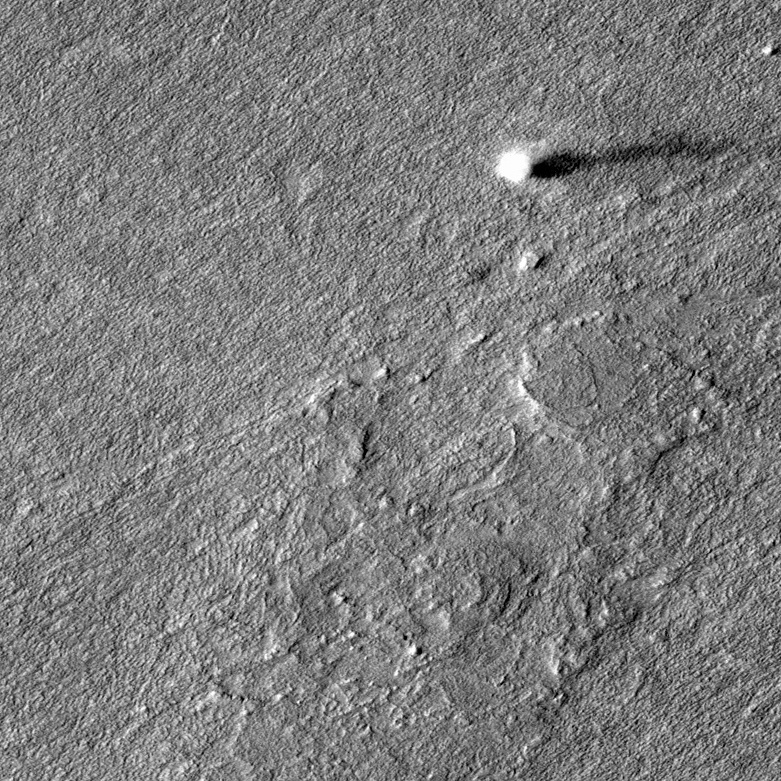
Label: dustdevil